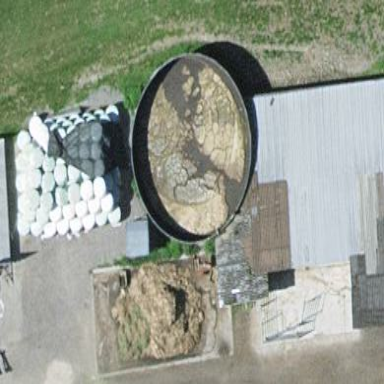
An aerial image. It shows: Storage tank that is man-made.